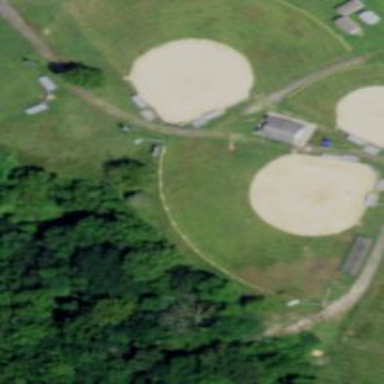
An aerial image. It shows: Baseball pitch for leisure and sports activities.